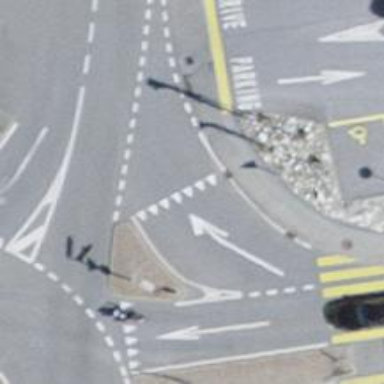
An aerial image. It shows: Road with "give way" sign.